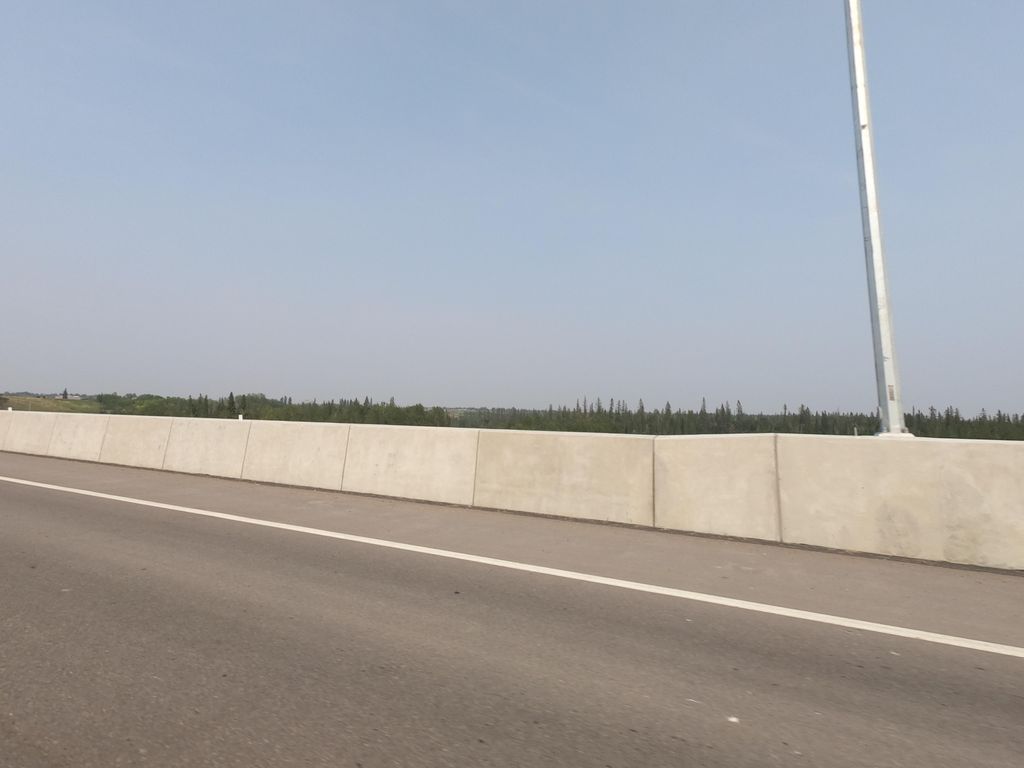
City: calgary